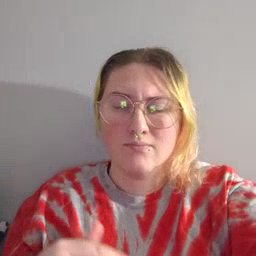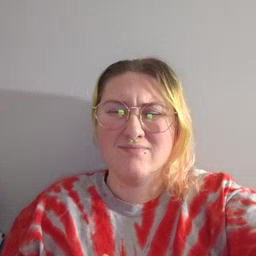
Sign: before